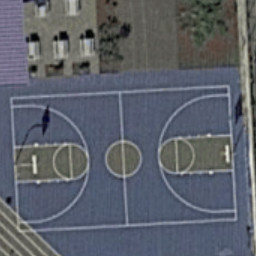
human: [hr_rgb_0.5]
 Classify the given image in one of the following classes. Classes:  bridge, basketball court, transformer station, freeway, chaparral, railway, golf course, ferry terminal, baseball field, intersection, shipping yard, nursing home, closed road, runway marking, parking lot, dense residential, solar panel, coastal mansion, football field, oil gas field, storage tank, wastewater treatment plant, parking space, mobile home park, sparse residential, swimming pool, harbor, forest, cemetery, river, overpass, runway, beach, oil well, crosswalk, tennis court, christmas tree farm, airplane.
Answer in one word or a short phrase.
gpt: basketball court